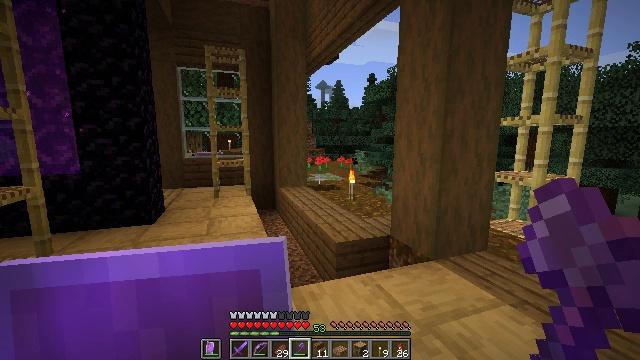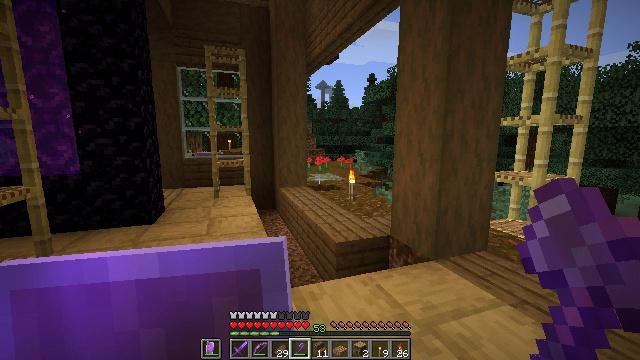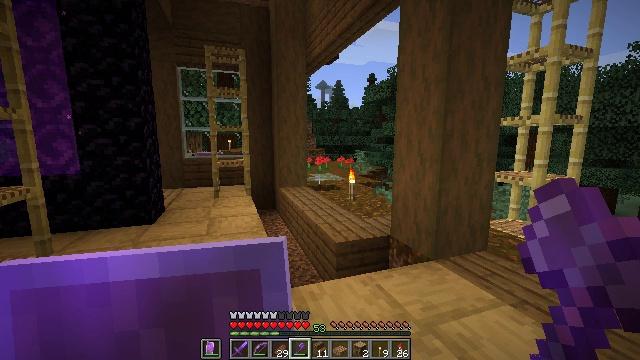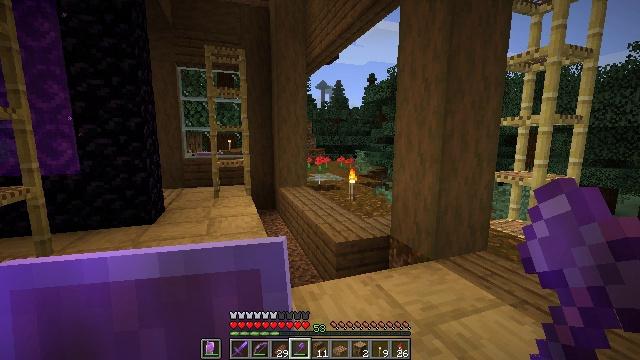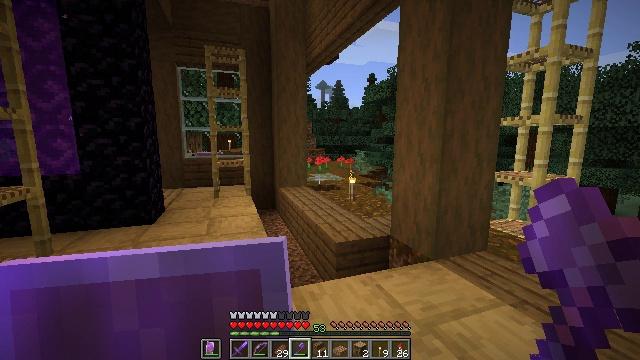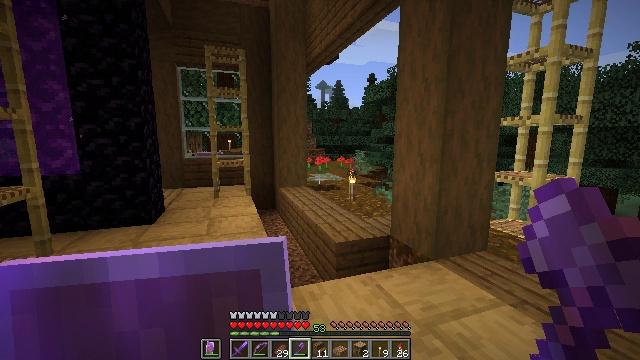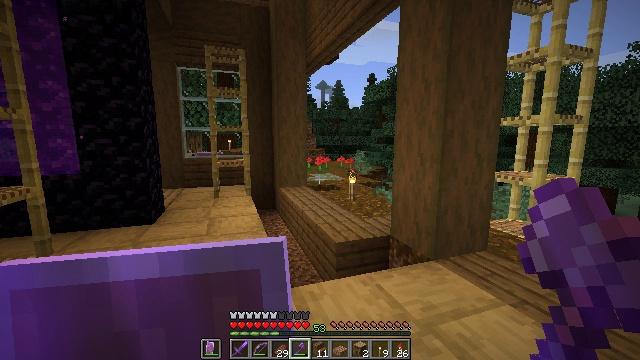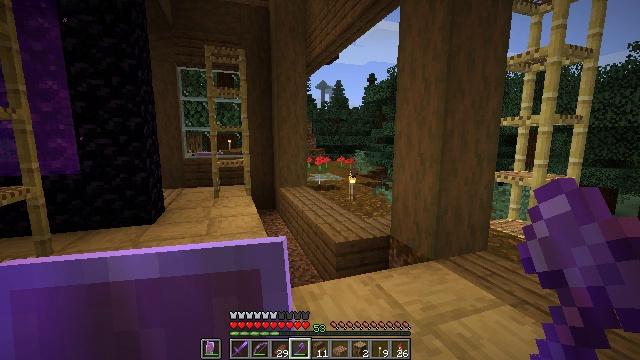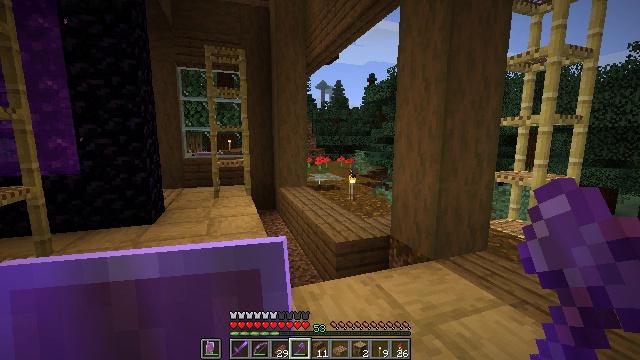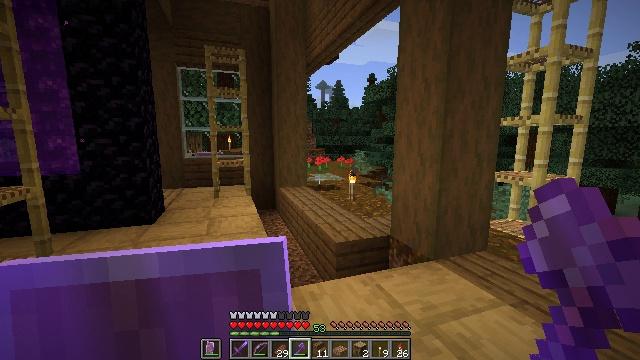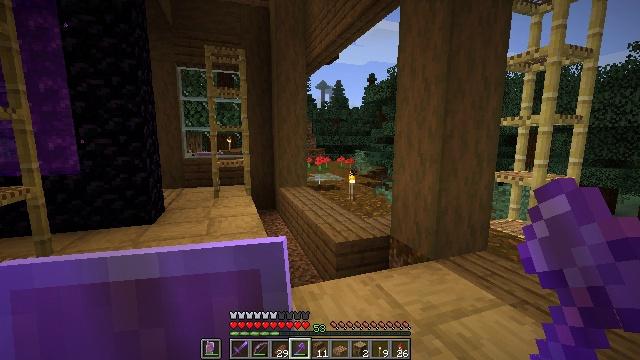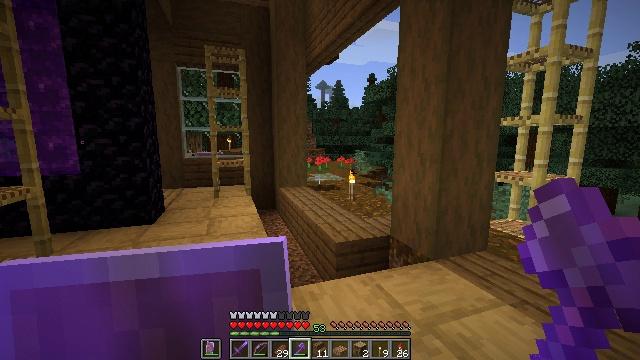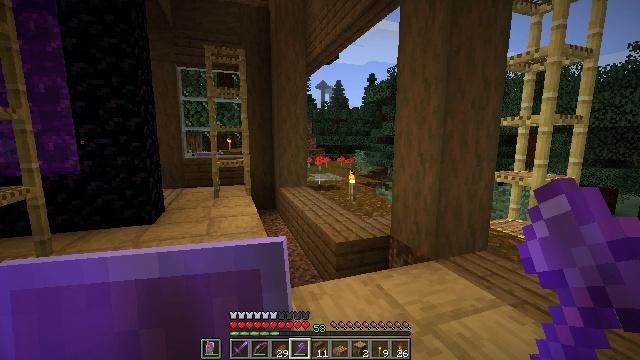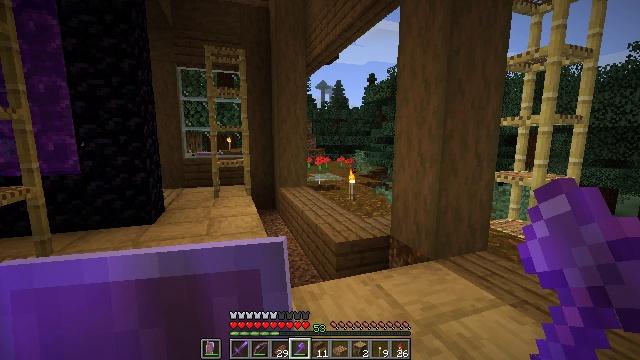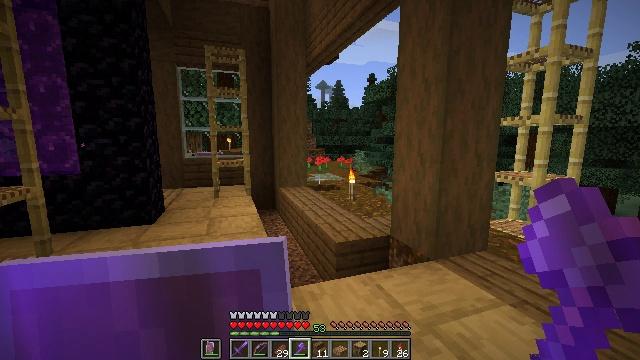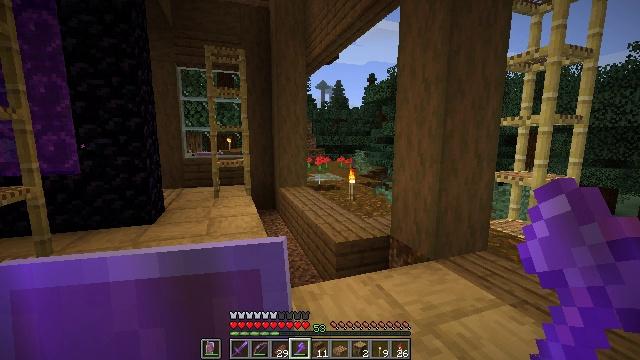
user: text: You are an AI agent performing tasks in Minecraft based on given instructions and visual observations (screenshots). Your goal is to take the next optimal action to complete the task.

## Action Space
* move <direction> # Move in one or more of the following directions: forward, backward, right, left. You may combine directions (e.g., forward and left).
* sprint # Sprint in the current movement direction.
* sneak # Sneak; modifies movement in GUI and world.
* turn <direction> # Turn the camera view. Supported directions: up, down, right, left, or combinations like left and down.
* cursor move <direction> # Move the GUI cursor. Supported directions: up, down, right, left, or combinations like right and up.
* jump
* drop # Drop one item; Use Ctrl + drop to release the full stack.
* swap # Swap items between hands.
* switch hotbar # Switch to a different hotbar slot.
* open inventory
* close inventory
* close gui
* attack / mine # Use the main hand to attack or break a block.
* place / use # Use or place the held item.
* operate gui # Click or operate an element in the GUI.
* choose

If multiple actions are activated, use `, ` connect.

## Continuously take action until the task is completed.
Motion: motion action
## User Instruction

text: Mine scaffolding to move it.
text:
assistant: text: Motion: no_op
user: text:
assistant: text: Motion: no_op
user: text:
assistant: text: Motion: no_op
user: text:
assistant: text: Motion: no_op
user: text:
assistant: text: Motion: no_op
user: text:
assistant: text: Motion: no_op
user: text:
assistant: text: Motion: no_op
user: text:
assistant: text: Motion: no_op
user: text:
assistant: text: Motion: no_op
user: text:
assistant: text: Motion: no_op
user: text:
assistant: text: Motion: no_op
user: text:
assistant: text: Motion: no_op
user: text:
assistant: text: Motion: no_op
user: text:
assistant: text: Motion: no_op
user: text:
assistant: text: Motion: no_op
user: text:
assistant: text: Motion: no_op
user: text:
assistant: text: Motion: no_op
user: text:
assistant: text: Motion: no_op
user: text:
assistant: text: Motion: no_op
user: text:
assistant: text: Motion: no_op
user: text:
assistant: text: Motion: no_op
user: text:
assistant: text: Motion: no_op
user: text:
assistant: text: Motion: no_op
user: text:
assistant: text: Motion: no_op
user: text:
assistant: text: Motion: no_op
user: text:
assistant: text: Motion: no_op
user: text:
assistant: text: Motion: no_op
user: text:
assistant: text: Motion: move left
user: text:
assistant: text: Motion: move left
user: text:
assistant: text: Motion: move left